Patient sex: M
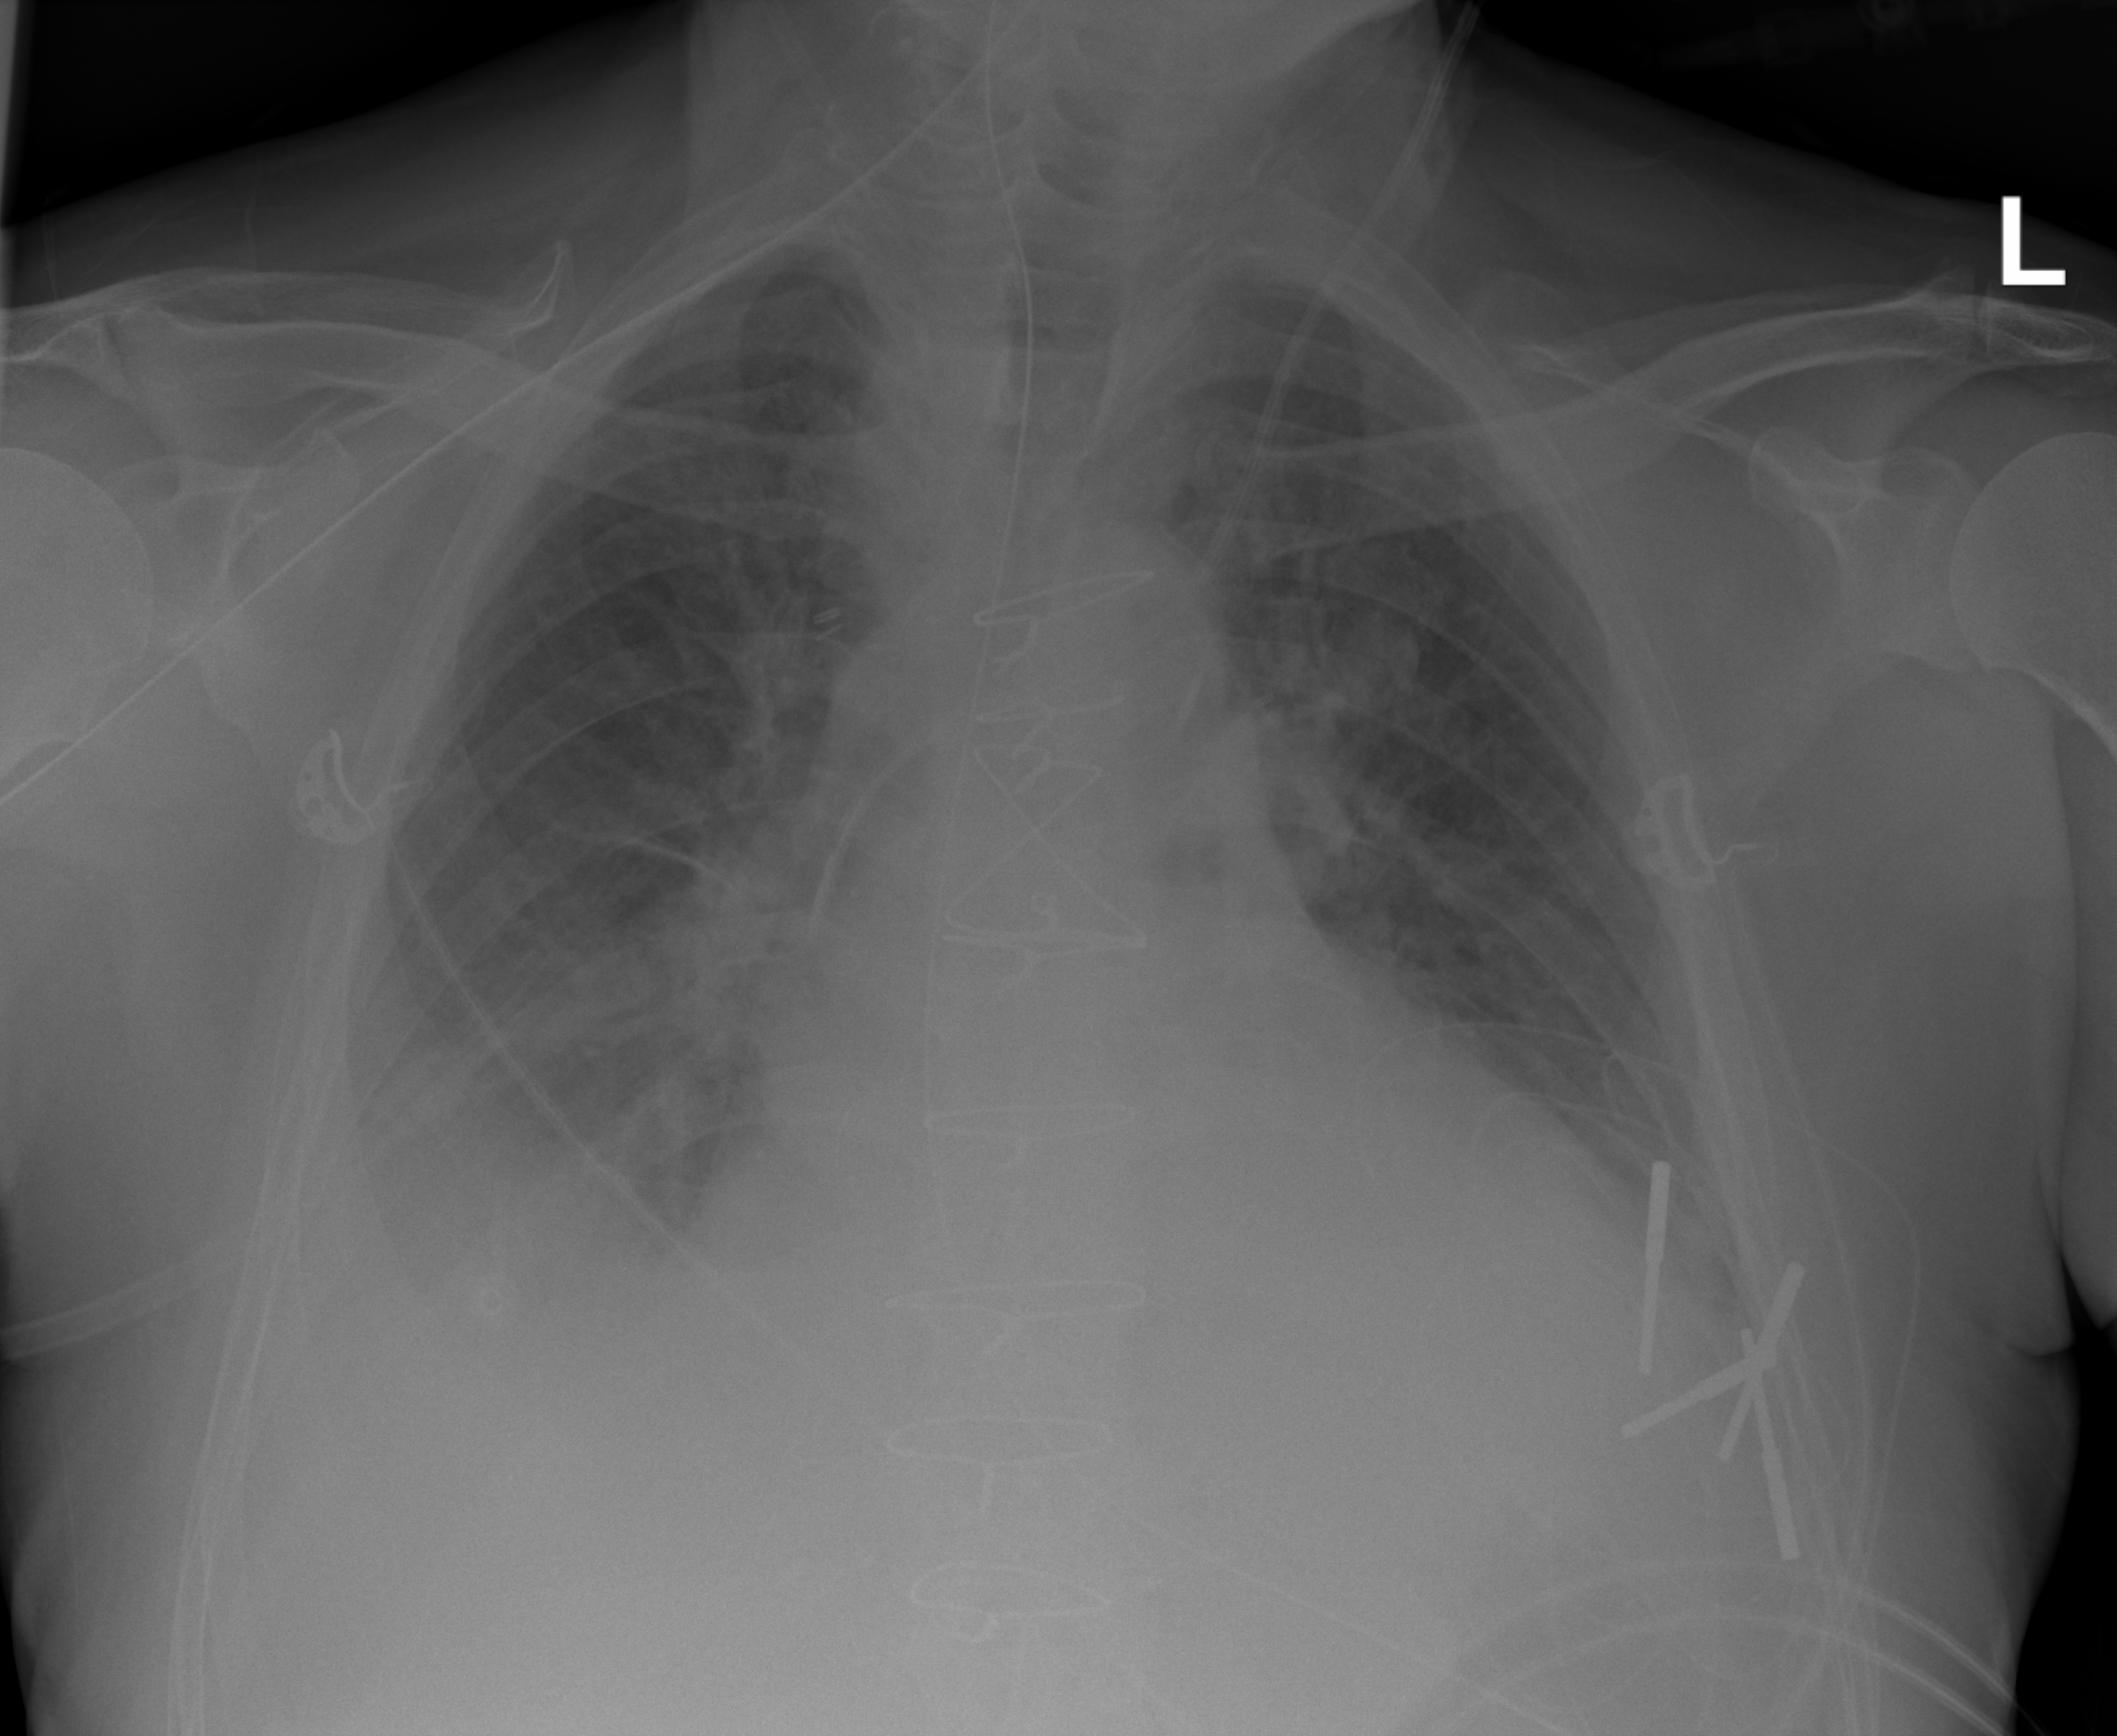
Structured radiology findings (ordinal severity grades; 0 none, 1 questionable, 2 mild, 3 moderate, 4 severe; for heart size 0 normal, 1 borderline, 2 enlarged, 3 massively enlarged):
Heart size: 2
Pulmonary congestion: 2
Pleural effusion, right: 3
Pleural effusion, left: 2
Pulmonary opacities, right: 2
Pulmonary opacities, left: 0
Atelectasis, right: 2
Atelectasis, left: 2